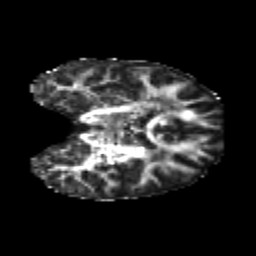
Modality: FA
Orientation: coronal
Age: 23
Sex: male
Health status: healthy
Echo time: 0.074 s